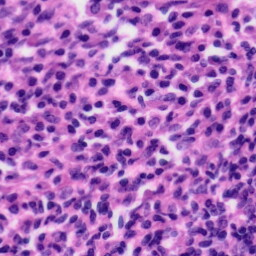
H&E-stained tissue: Tonsil